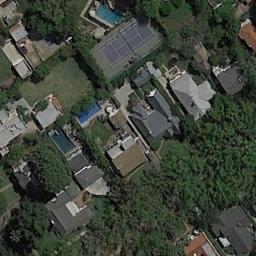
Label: tennis_court